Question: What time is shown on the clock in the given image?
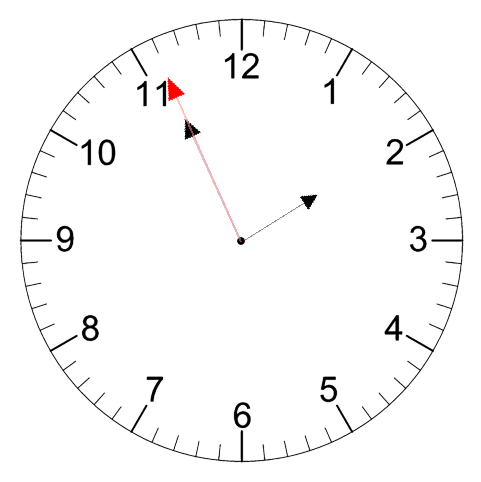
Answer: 01:55:56